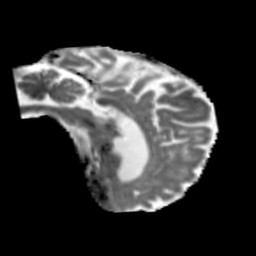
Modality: MD
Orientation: sagittal
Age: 75
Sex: male
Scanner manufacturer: siemens
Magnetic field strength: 3 T
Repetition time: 5.47 s
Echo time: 0.0854 s